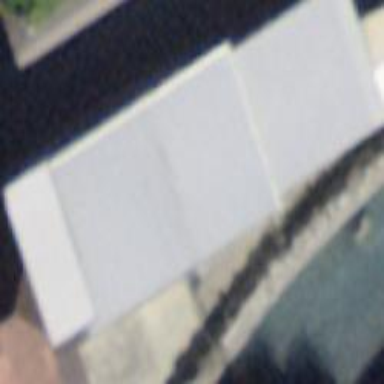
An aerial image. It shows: Group of garages.